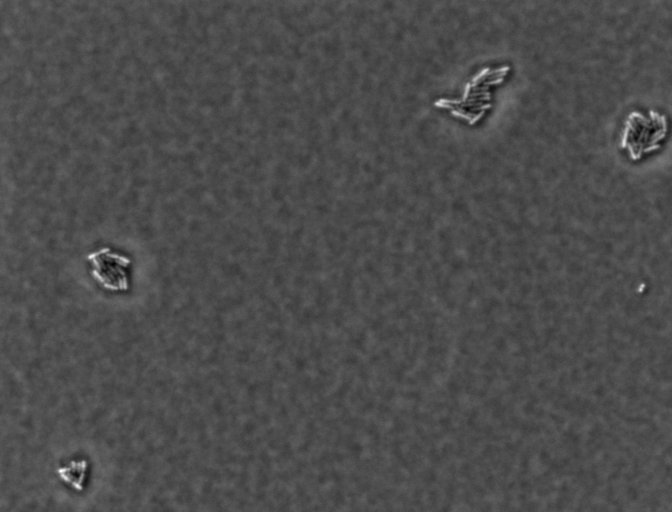
Salmonella enterica Enteritidis